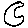
Label: moon